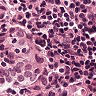
Metastatic tissue present: yes